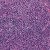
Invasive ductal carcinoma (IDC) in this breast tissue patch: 1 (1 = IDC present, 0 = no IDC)